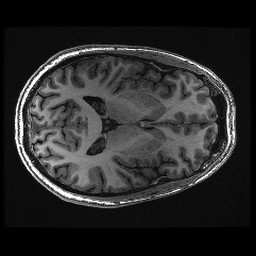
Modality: T1w
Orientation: axial
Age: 26
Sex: male
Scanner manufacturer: ge
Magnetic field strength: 3 T
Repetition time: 0.008848 s
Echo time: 0.003544 s